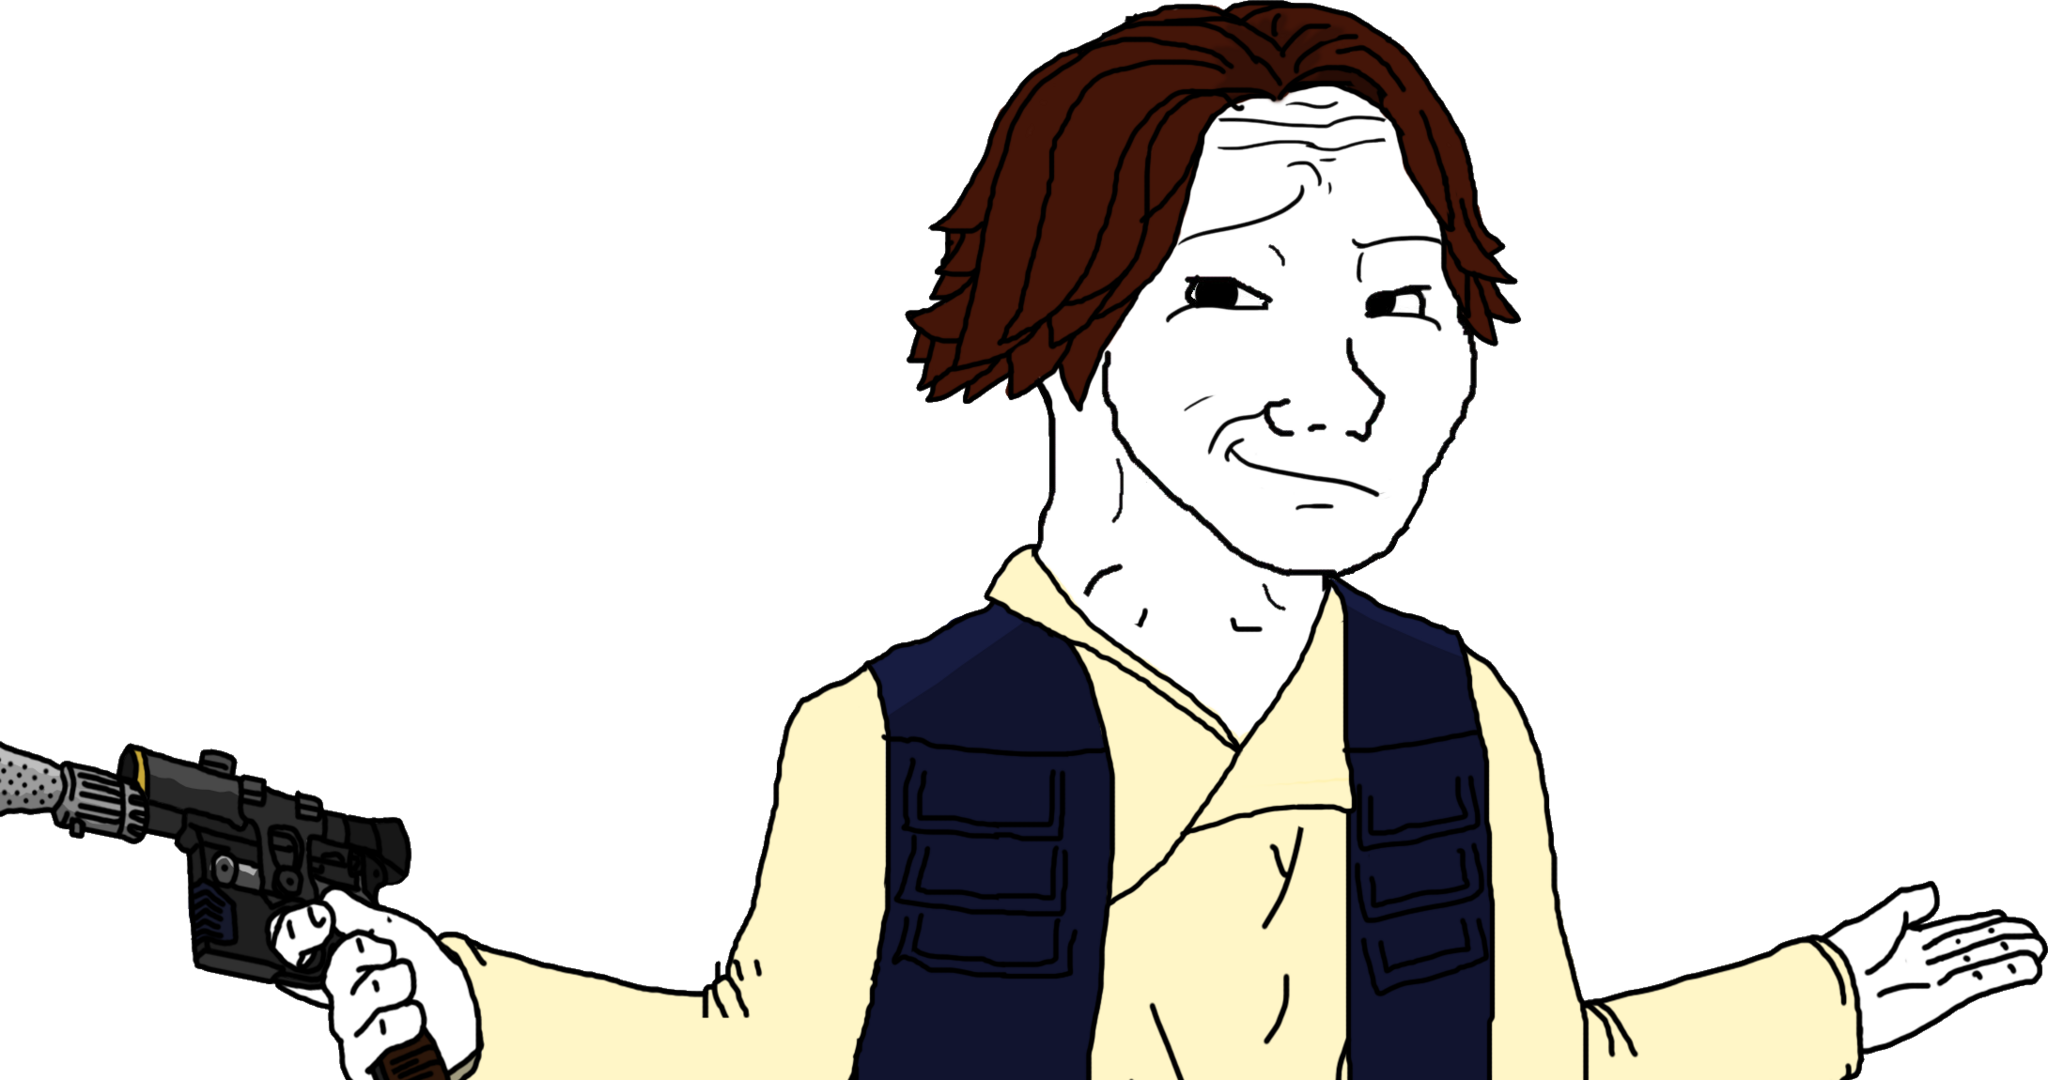
Label: 5_Smugjak